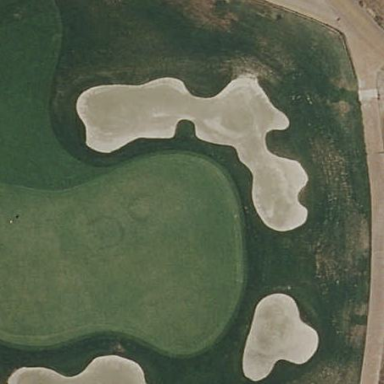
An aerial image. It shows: Picturesque green golfing area with grass land use.